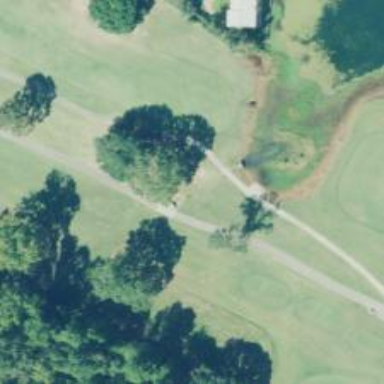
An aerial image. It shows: Footway that serves as golf path.